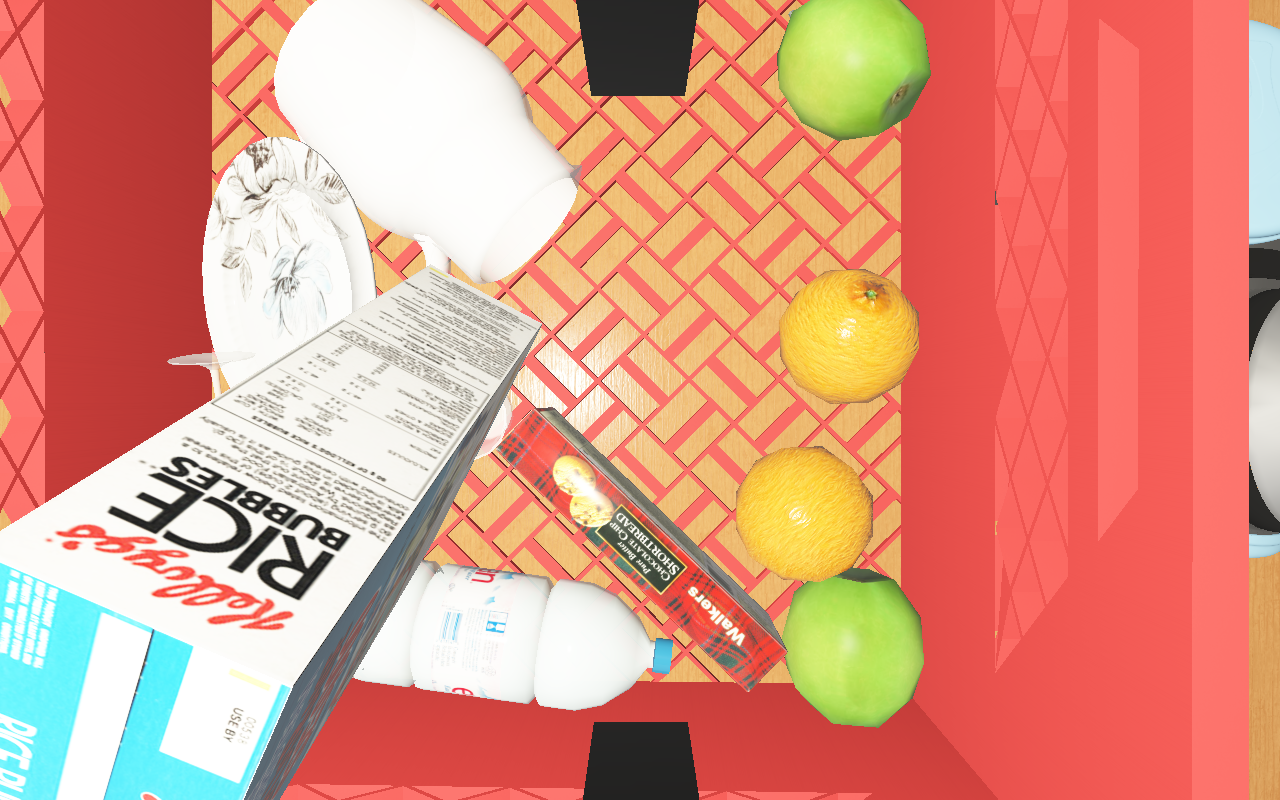
Objects in the scene:
carafe
apple
orange
plate
glass
wineglass
cereal box
cereal box